You are looking at the unprocessed time series of a bearing vibration snapshot. Classify the bearing condition as one of: normal, inner_race, outer_race, ball.
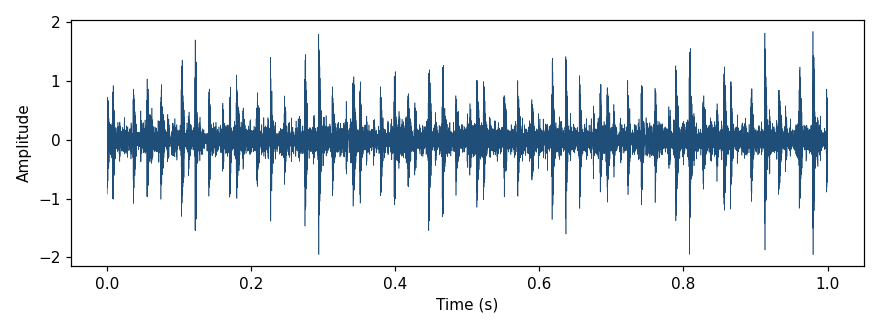
Answer: outer_race